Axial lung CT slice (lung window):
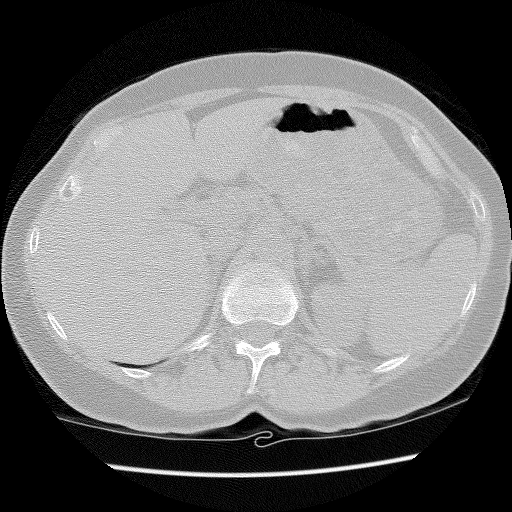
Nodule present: no